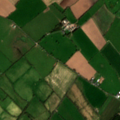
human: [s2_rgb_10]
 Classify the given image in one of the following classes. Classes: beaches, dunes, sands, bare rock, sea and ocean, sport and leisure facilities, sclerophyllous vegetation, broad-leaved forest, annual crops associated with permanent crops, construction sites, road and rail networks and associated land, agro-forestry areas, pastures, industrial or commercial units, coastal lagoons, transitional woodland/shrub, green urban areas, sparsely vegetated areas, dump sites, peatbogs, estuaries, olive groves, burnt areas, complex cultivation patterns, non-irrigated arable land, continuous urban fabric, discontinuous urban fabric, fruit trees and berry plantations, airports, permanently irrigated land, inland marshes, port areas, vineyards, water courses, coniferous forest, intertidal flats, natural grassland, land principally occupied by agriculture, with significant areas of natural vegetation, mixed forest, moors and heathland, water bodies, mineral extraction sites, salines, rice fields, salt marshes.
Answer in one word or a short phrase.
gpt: non-irrigated arable land, pastures